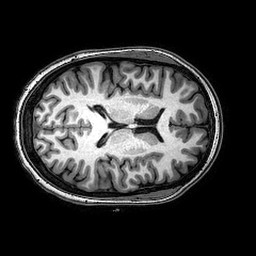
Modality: T1w
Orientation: axial
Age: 22
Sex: female
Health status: healthy
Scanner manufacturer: philips
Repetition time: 0.008151 s
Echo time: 0.00373 s